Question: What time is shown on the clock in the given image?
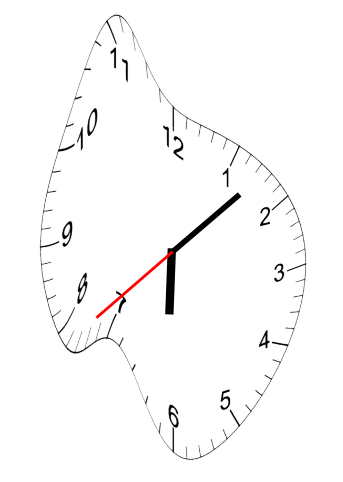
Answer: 06:07:38